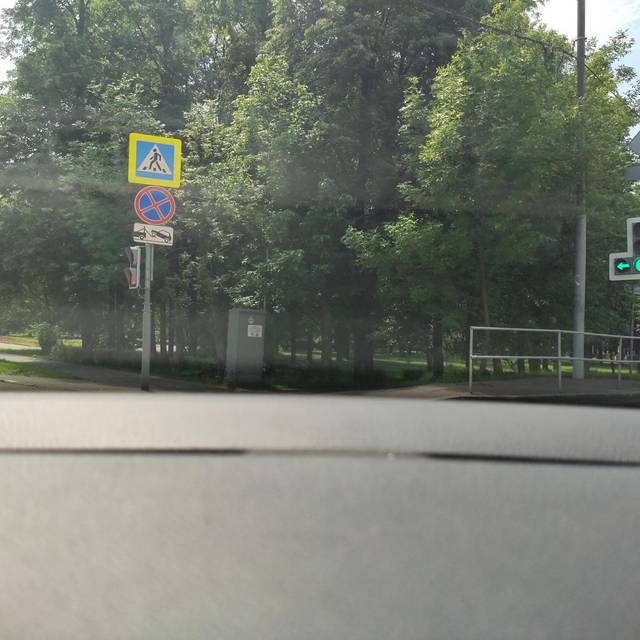
Region: Russia
Coordinates: 55.827, 37.514